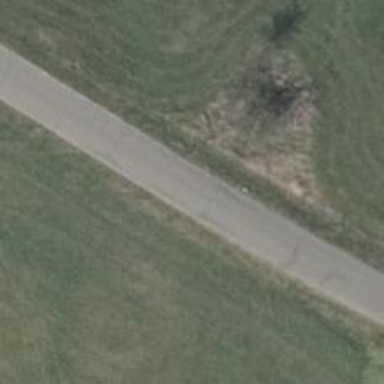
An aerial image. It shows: Tertiary road with asphalt surface.